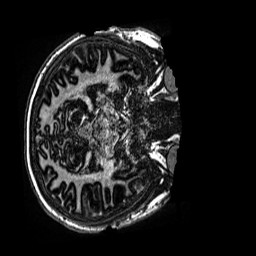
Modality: MP2RAGE
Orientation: axial
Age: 13
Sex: male
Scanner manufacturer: siemens
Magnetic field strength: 3 T
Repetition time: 4 s
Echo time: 0.00299 s